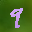
Label: 9